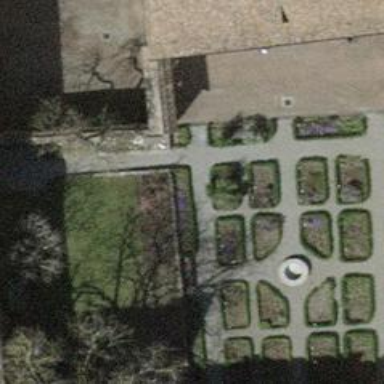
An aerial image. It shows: Botanical garden designed in monastery style.